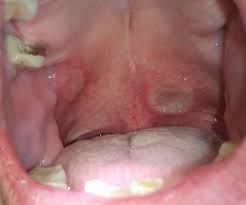
Condition: Mouth Ulcer